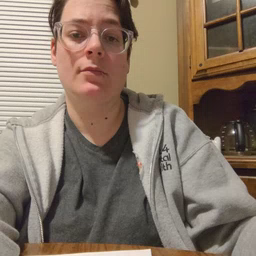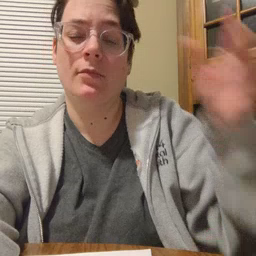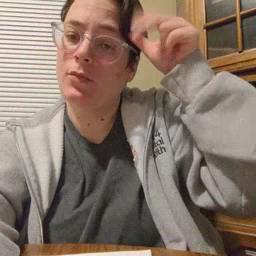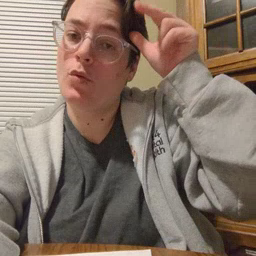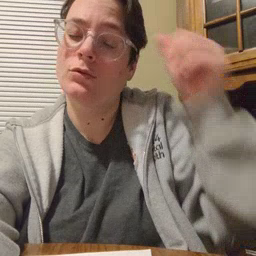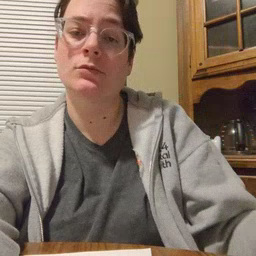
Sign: horse